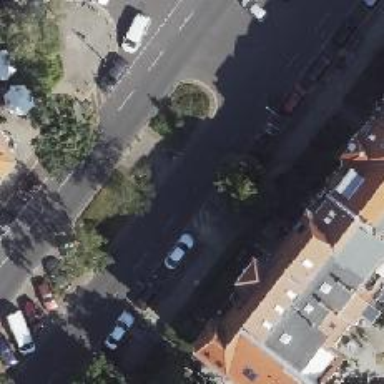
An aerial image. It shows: Asphalt footpath with unmarked crossing.